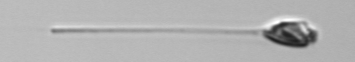
Label: Asterionellopsis_glacialis